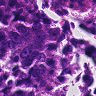
Metastatic tissue present: yes